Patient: sex F, age 78
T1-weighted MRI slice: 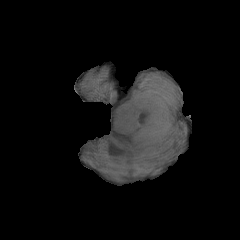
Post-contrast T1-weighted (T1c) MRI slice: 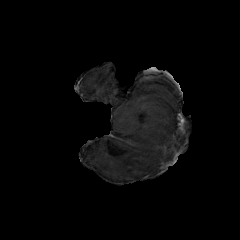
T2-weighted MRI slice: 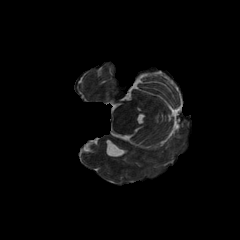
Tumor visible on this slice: no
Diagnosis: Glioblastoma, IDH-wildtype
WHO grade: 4